Field crop: maize
Growth stage: 2
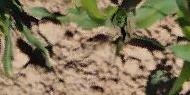
Species: maize